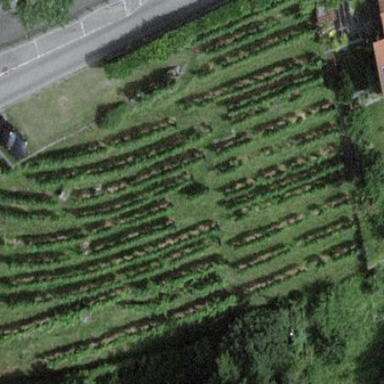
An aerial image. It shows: Vineyard where grapes are grown.